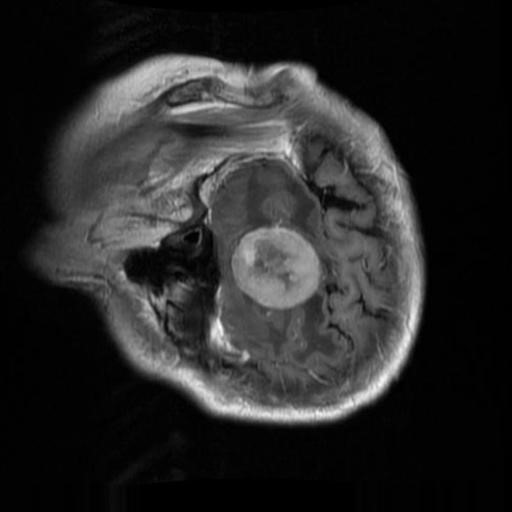
Label: brain_menin